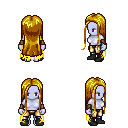
a pixel art fantasy rpg character, female body template, dark elf, purple skin, yellow tattered cape, gold greaves, blonde extra-long hairstyle, leather bracers, black shoes, four views (front, back, left, right), 2x2 character sprite sheet, small pixel art, hard edges, no anti-aliasing